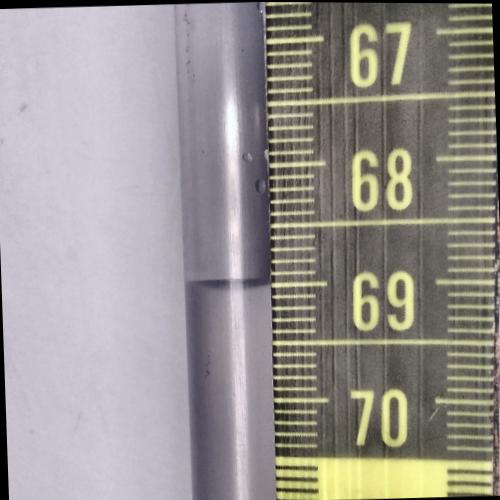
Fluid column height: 69.0 cm